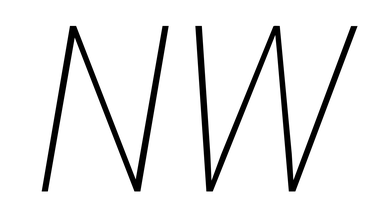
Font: Roboto-Italic_Condensed_Thin_Italic